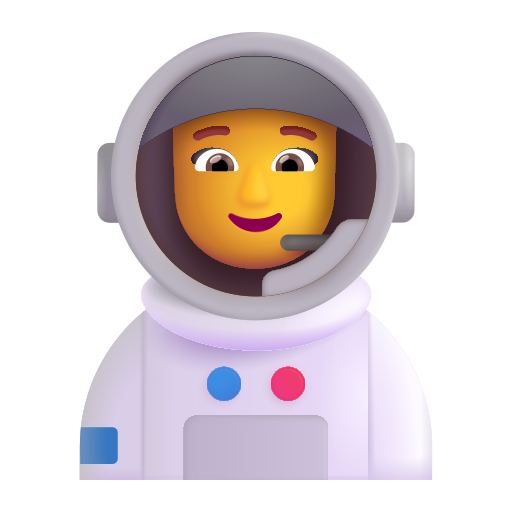
woman astronaut color default